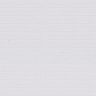
Metastatic tissue present: no